Question: My goal is to eventually generate a CSV file that I can use in PowerShell. I am having troubles with the delimiter aspect of the command though.

My problem is that there are different amounts of white spaces in between the headers. Should I try to edit all the white spaces and replace them with a "," so I can import-csv easily? If so how? Is there another way to convert this to a CSV easily?
At first I tried to replace every space with a "," but it obviously didnt turn out right.. Here's what I have so far.
'''
$Data = GC $FileLocation|Select -skip 1|%{
[PSCustomObject][Ordered]@{
"Interface"=$_.substring(0,40).Trim()
"IP-Address"=$_.Substring(41,24).Trim()
"OK?"=$_.Substring(66,4).Trim()
"Method"=$_.Substring(70,7).Trim()
"Status"=$_.Substring(76,35).Trim()
"Protocol"=$_.Substring(112,($_.length - 111))
}
}
$data
'''
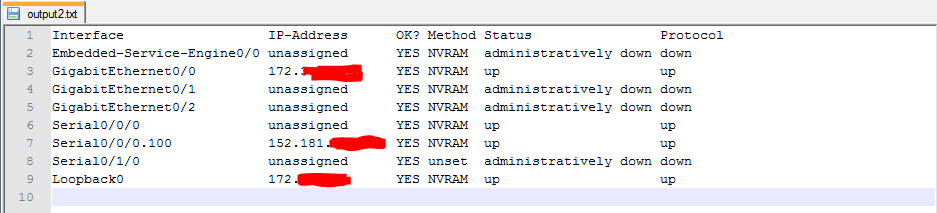
Answer: Try this, it will replace one or multiple instances of white space with one ','
'''
$data = Get-Content $filelocation
$cleanedUpData = $data -replace "\s+",","
$csv = Convertfrom-Csv $cleanedUpData
$csv ## this line will output the resultant csv object
'''